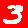
Digit: 3